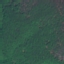
Land use / land cover class: Forest